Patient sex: M
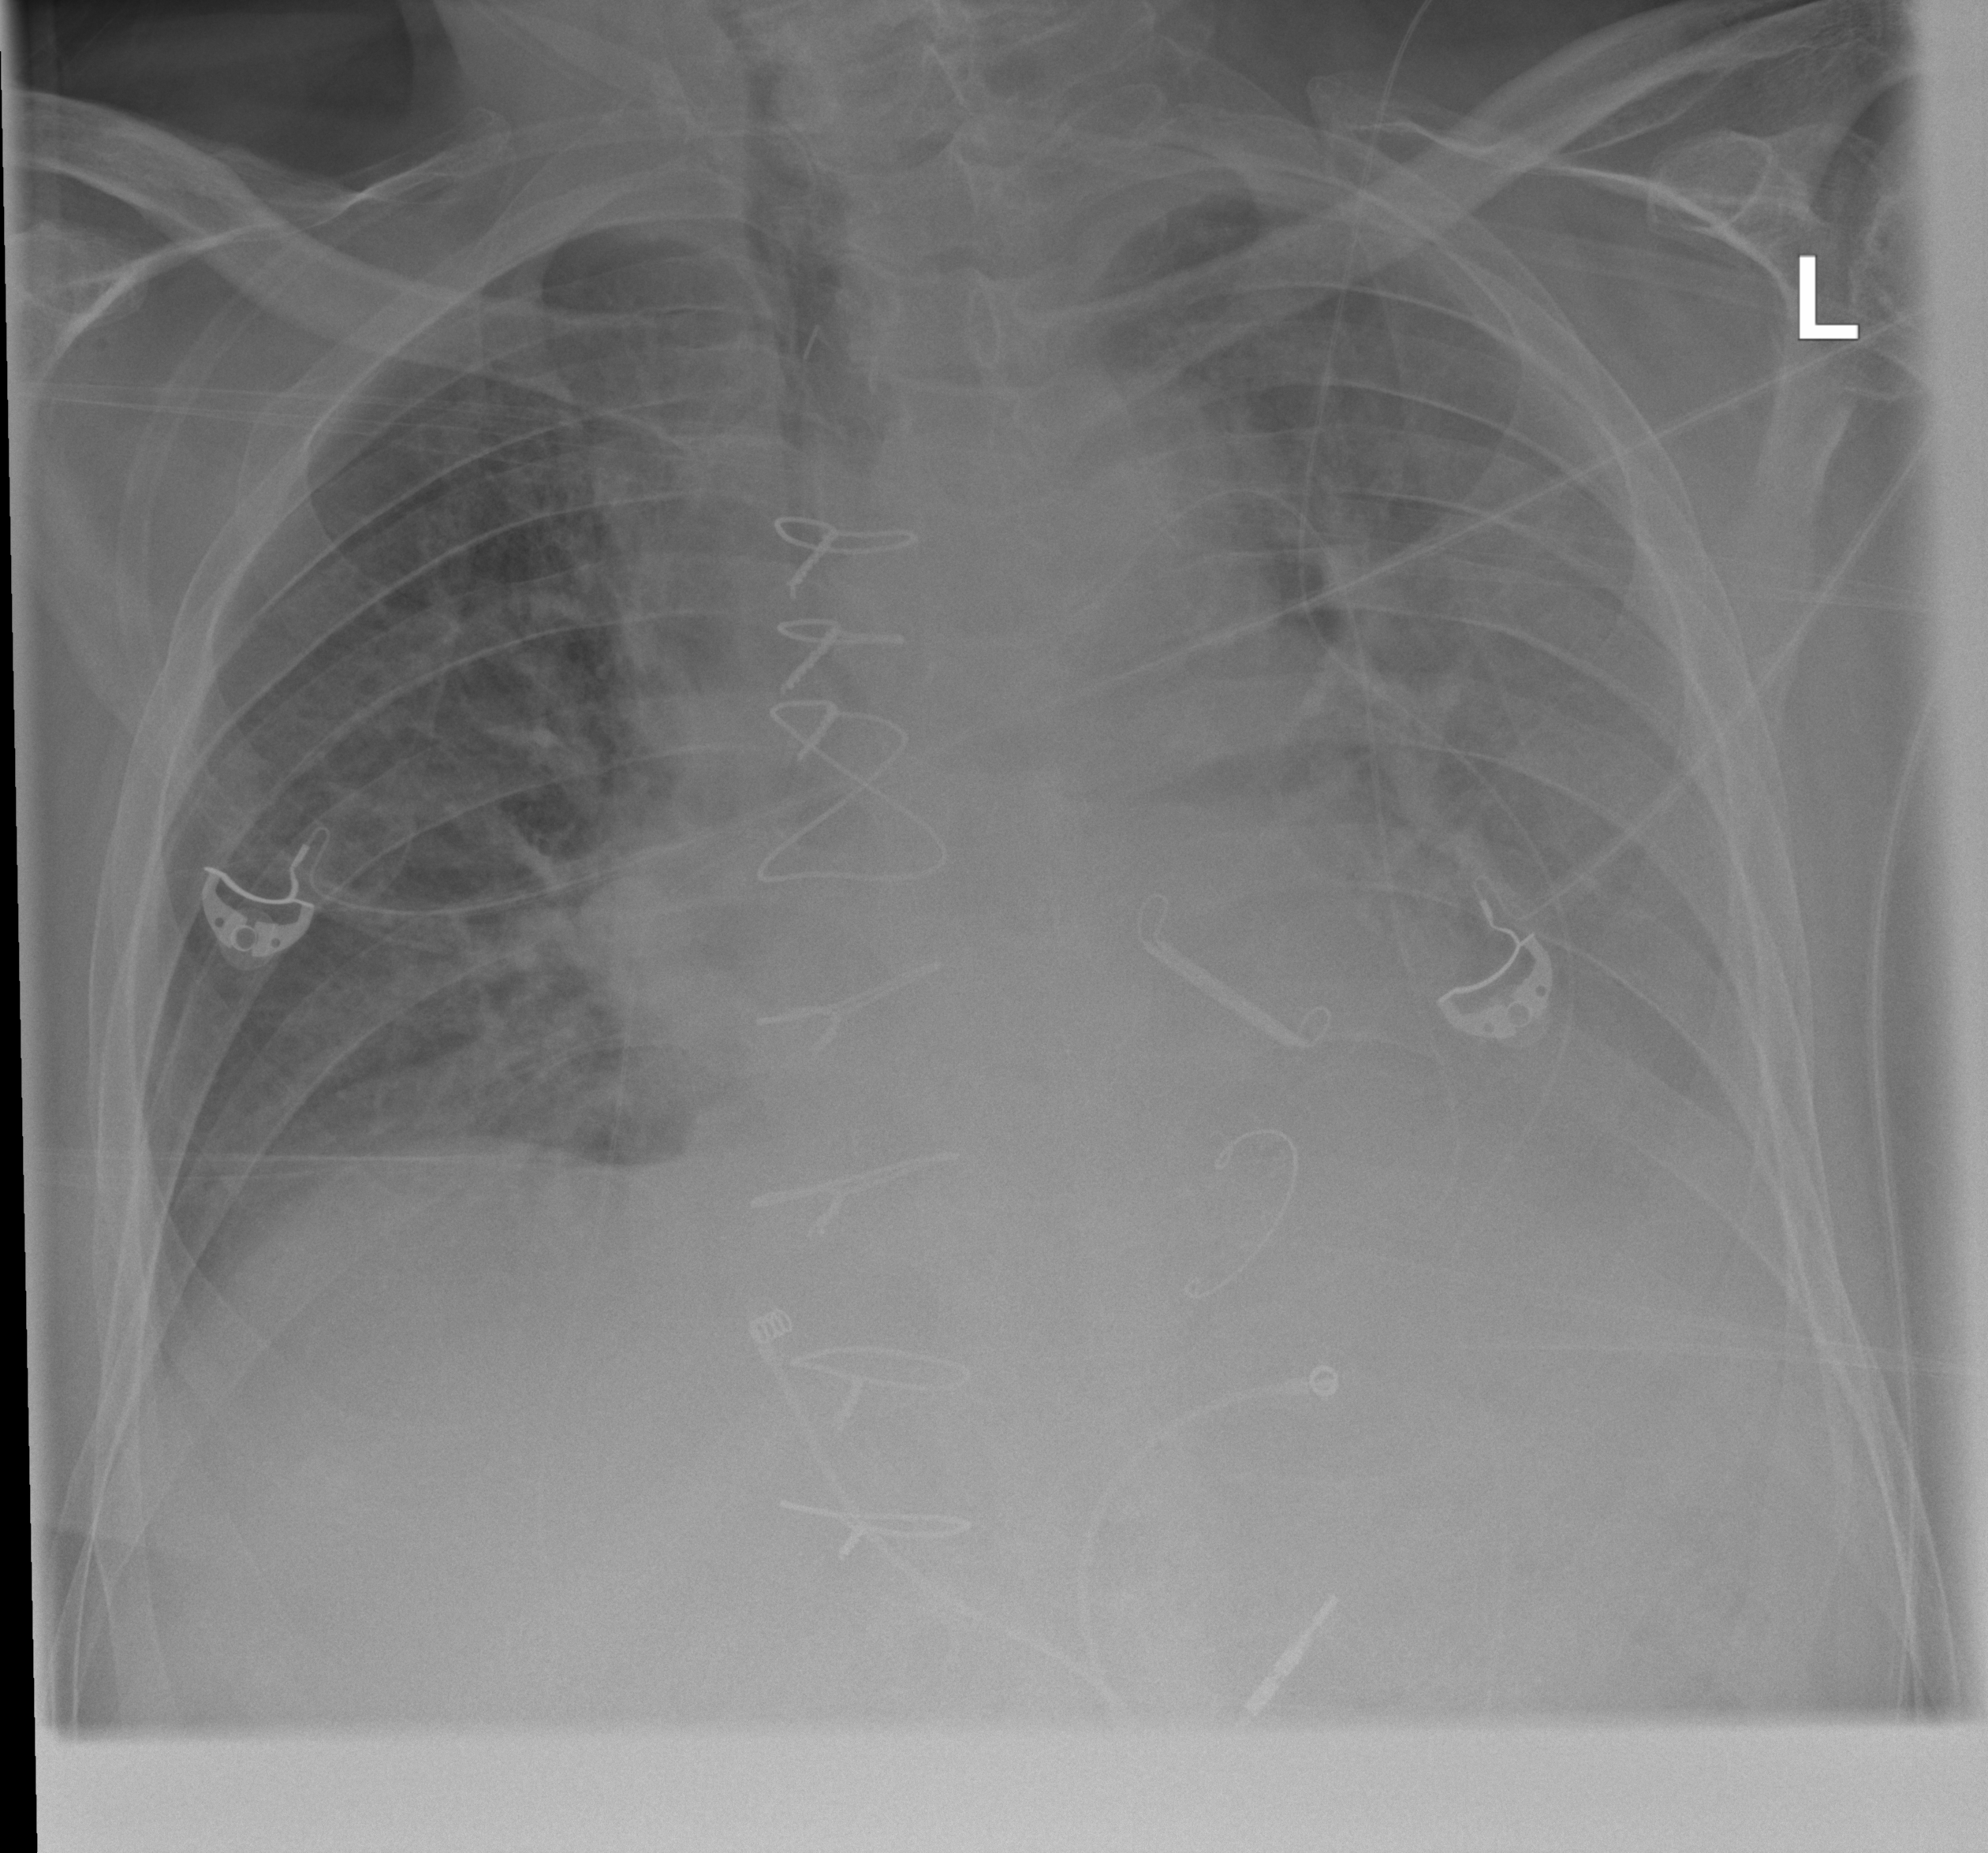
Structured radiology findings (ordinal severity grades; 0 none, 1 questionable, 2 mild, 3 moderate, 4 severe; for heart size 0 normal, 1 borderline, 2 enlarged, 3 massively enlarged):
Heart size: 1
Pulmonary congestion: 2
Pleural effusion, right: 2
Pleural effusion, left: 3
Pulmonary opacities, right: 2
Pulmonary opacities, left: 2
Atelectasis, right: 2
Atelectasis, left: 2